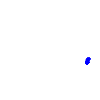
Particle: pion